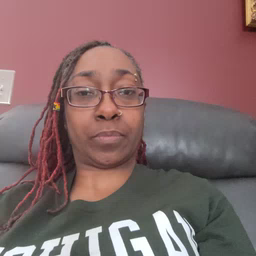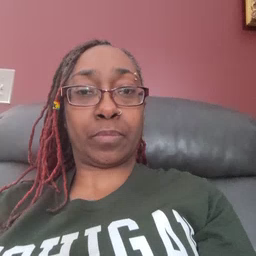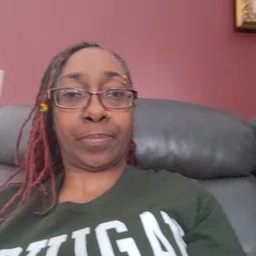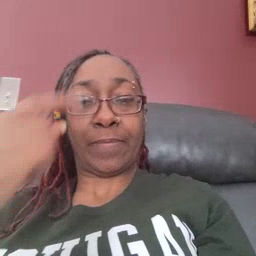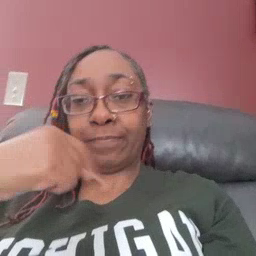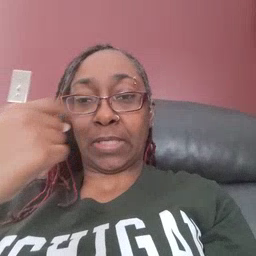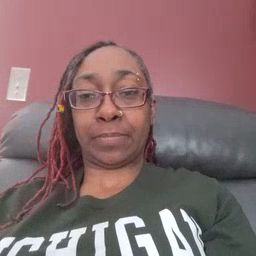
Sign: face